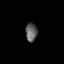
Tissue: skin
Cell type: Epithelial cells
Senescence score: 0.259
Nuclear area (px): 212
Mean DAPI intensity: 94.708